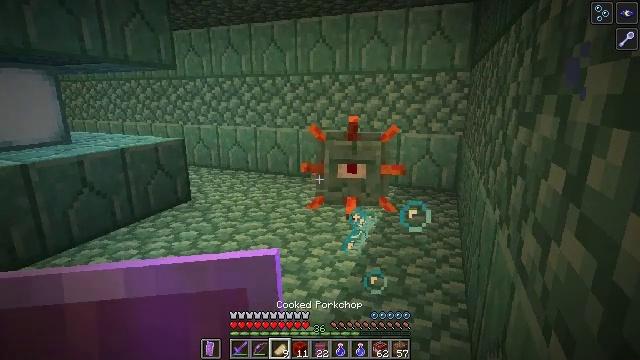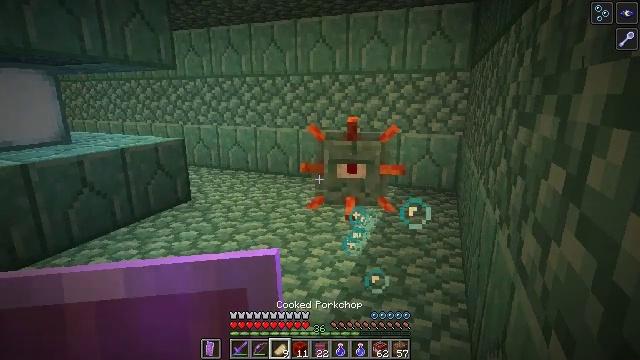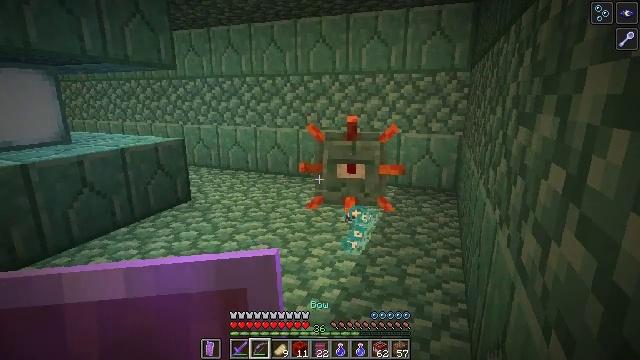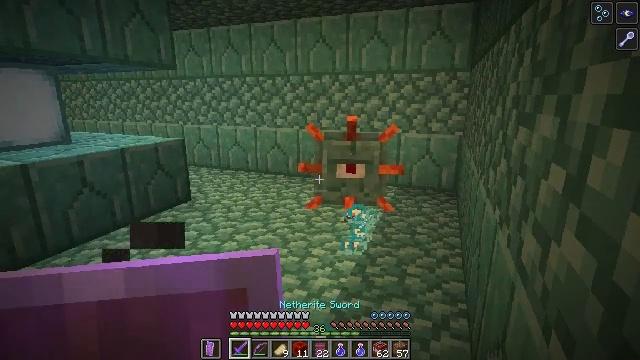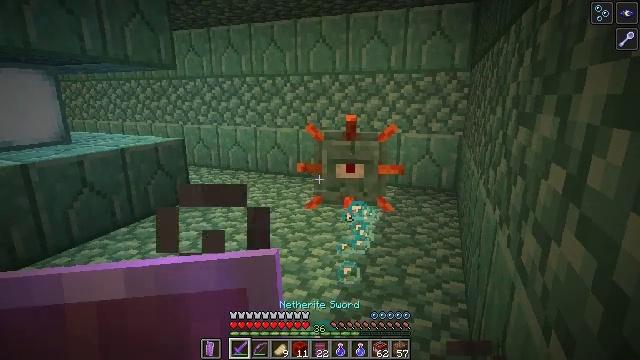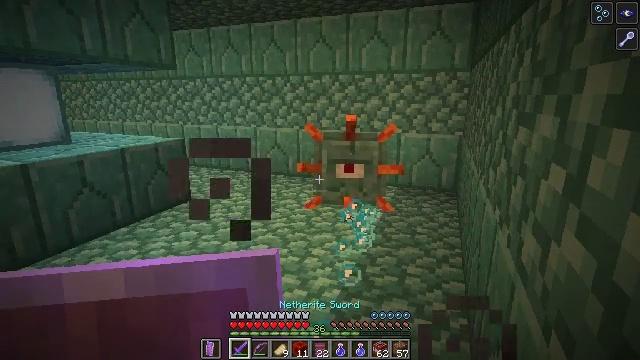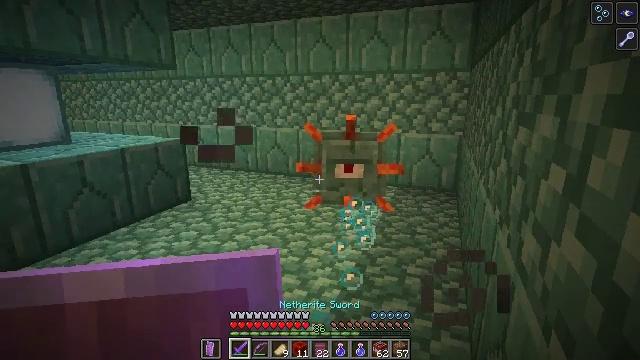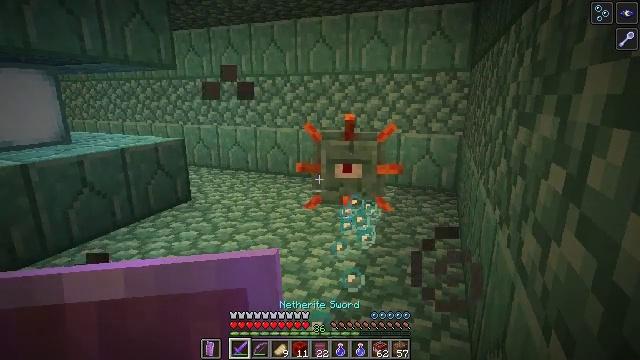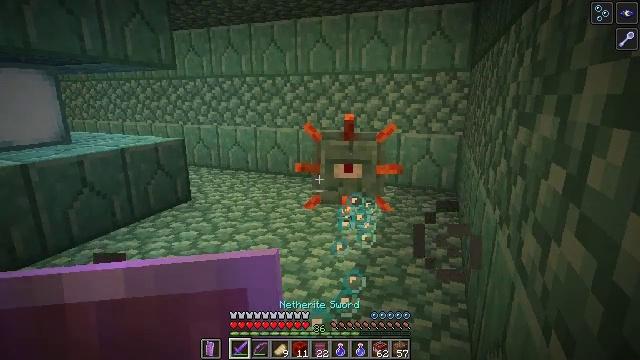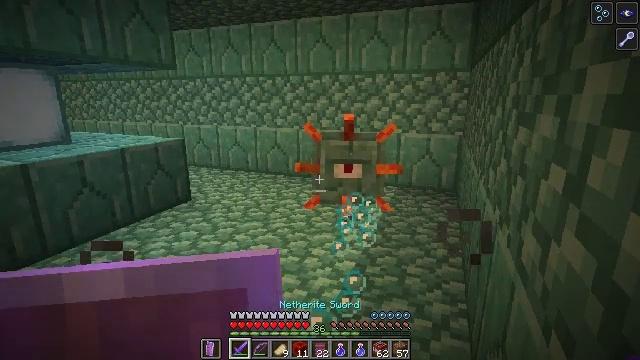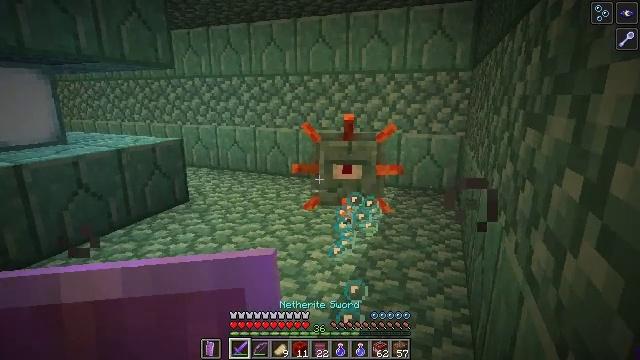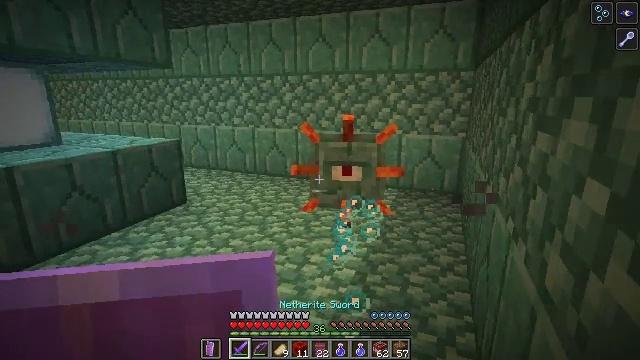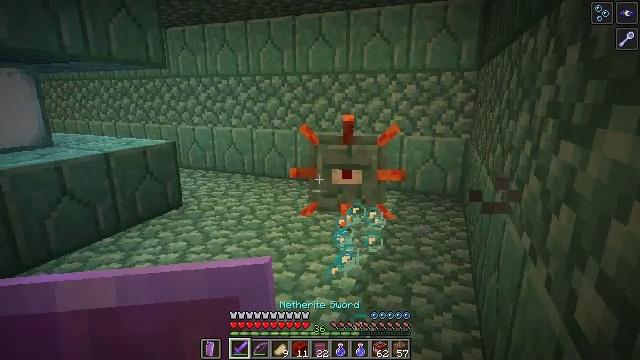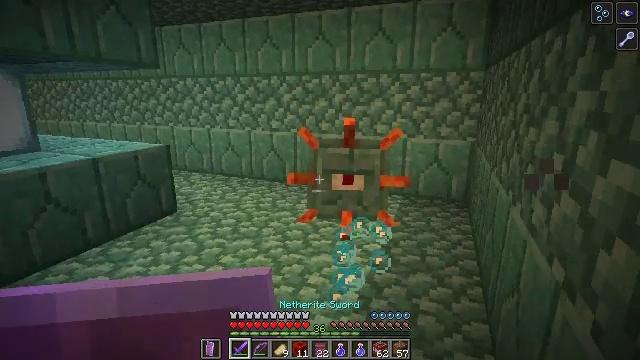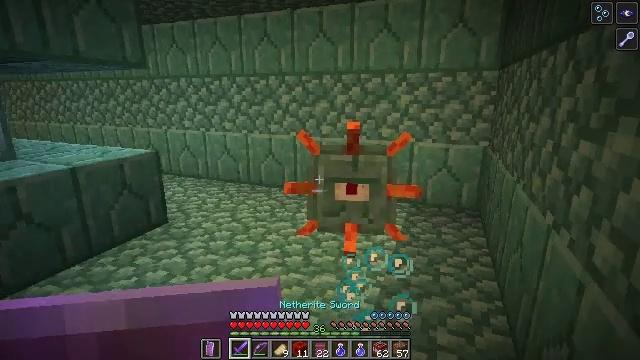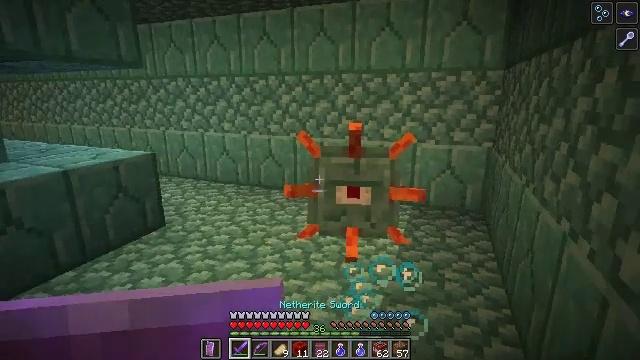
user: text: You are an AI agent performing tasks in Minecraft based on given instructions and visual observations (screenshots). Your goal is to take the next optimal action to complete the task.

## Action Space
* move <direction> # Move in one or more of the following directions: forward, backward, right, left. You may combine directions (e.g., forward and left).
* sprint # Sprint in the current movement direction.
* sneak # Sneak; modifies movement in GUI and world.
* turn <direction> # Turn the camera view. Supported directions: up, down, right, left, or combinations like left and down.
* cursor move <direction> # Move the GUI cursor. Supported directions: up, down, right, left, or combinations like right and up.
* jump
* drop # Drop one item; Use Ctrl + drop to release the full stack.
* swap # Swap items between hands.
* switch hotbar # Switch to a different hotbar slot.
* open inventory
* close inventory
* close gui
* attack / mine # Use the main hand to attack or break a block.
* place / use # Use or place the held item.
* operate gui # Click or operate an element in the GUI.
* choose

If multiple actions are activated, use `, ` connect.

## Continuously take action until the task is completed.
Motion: motion action
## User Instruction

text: Hunt a guardian.
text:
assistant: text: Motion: no_op
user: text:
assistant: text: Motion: no_op
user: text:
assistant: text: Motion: no_op
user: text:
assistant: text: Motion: no_op
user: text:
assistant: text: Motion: no_op
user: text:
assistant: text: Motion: no_op
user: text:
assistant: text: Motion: no_op
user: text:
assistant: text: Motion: no_op
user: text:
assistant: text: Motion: no_op
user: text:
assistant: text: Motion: move forward
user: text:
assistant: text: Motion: move forward
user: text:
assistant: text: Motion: move forward
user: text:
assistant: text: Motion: move forward
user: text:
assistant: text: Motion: move forward
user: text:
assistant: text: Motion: move forward
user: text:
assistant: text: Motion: move forward
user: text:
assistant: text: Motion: move forward
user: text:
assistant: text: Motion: move forward
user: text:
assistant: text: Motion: move forward
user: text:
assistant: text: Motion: move forward, turn right and down
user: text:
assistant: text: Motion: move forward, turn right and down
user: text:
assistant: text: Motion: move forward, turn right and down, attack / mine
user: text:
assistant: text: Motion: move forward, attack / mine
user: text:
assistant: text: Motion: turn left and down, attack / mine
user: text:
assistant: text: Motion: move back, turn left and down, attack / mine
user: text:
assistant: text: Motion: move back, turn left, attack / mine
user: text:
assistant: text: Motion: no_op